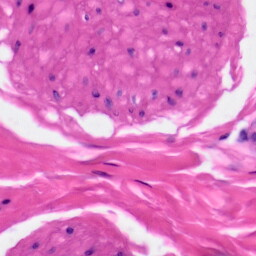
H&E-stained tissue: Skin